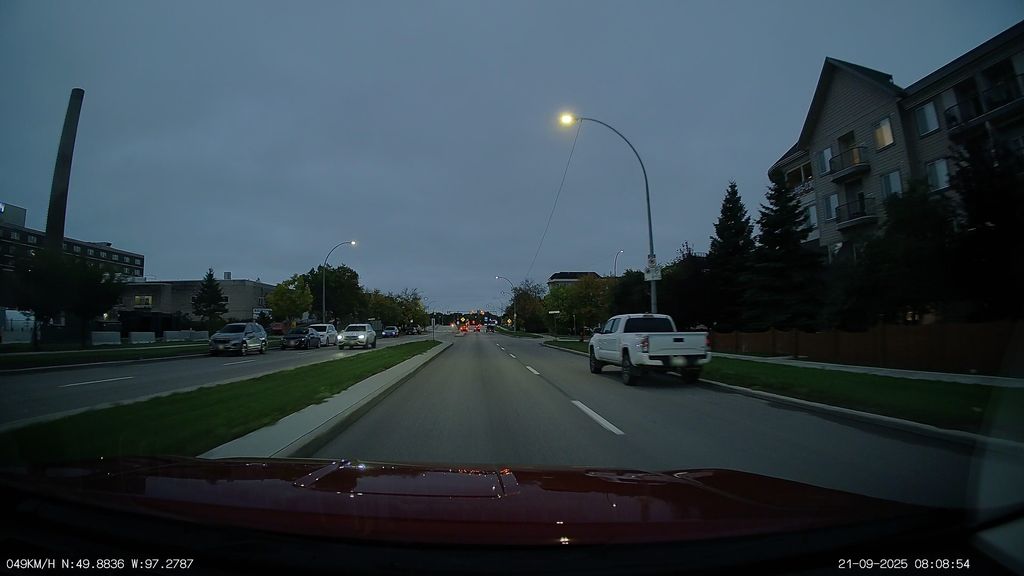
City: winnipeg